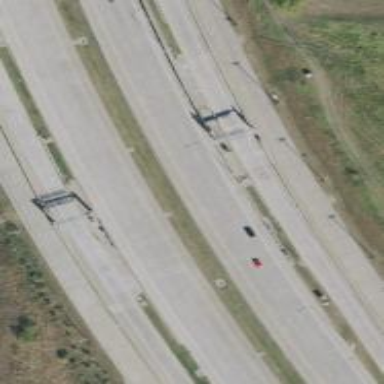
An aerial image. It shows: Toll gantry on the road.